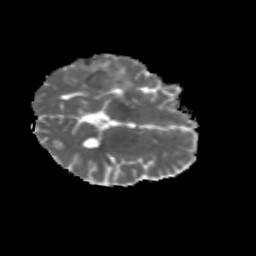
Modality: MD
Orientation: axial
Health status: ill
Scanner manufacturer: siemens
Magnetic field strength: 3 T
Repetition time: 6.8 s
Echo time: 0.097 s